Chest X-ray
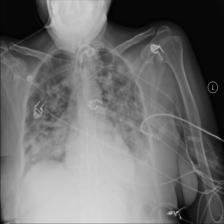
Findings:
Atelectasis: negative
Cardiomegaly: negative
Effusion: negative
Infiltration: positive
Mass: negative
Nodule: positive
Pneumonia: negative
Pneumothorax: negative
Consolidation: negative
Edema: negative
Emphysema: negative
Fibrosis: negative
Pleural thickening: negative
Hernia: negative